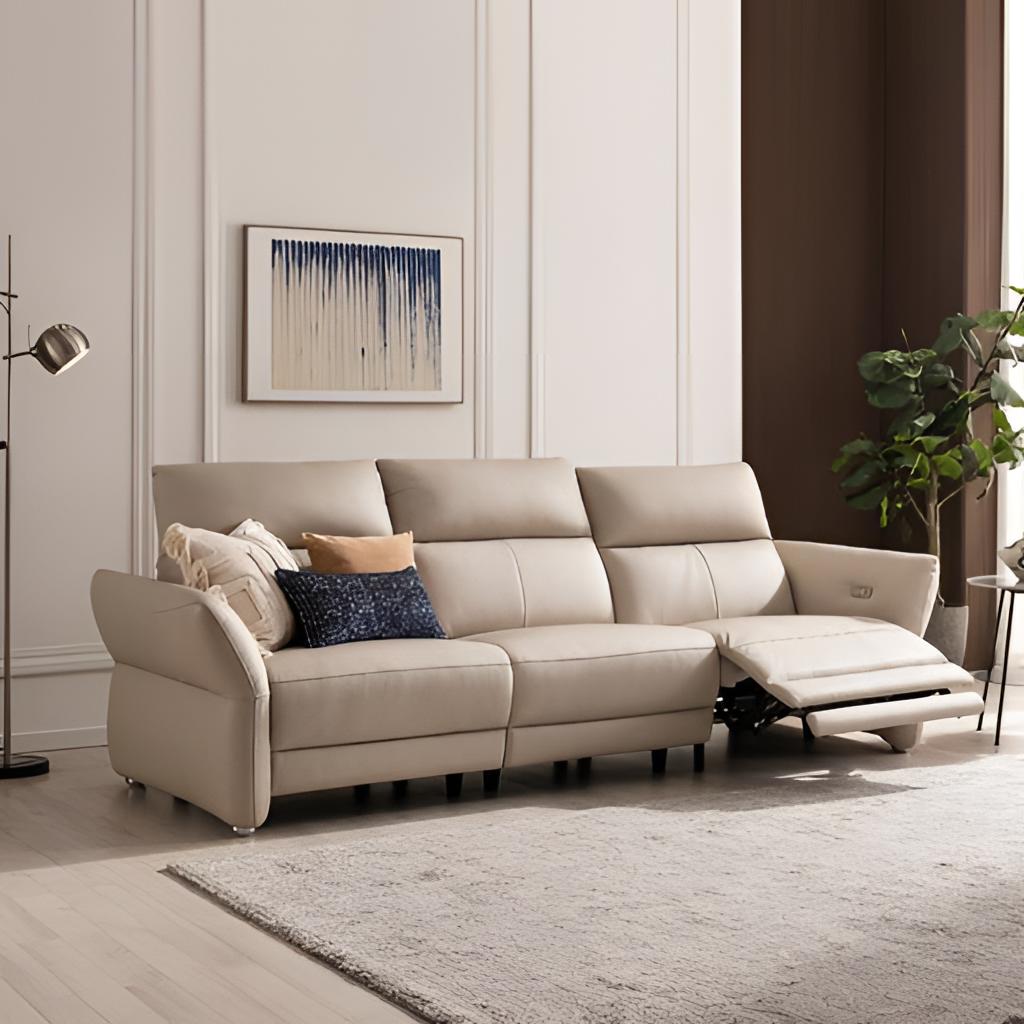
beige leather sectional sofa, living room, contemporary, beige wood flooring, with plank pattern, paint wallpaper, with solid pattern